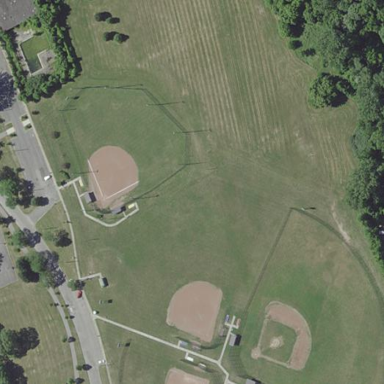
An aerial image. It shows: Baseball pitch for leisure and sports activities.